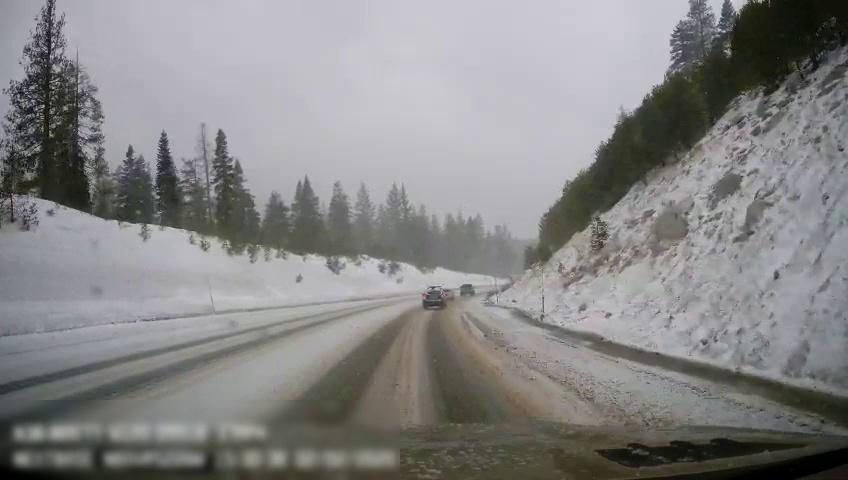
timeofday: Day
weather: Snowy
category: Drivable Space
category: Vehicles | SUV
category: Vehicles | Car
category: Vehicles | SUV